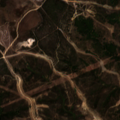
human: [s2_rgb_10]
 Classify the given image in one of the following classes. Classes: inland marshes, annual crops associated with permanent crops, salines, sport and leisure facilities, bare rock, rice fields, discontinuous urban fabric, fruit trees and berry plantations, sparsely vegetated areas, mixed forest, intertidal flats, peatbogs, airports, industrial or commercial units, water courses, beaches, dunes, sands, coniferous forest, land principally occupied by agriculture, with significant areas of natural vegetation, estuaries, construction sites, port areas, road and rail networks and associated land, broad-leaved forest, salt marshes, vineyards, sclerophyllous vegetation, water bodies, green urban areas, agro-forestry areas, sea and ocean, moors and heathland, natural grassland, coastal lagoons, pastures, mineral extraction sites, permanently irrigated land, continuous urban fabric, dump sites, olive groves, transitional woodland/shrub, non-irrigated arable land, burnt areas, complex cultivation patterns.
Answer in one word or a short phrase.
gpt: sport and leisure facilities, non-irrigated arable land, sclerophyllous vegetation, transitional woodland/shrub